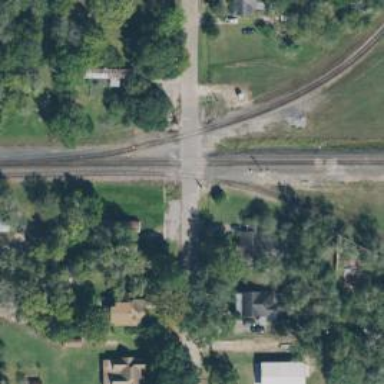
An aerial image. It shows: Level crossing along the railway.